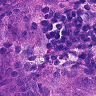
Metastatic tissue present: yes